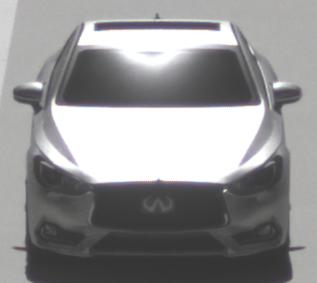
Make: Infiniti
Model: Q60 2.0t
Detailed model: Q60 (V37)
Model produced from: 2016/10
Model produced until: 2018/08
Doors: 2
Color: white
Road condition: dry road
Daytime: midday
Contrast: medium contrast